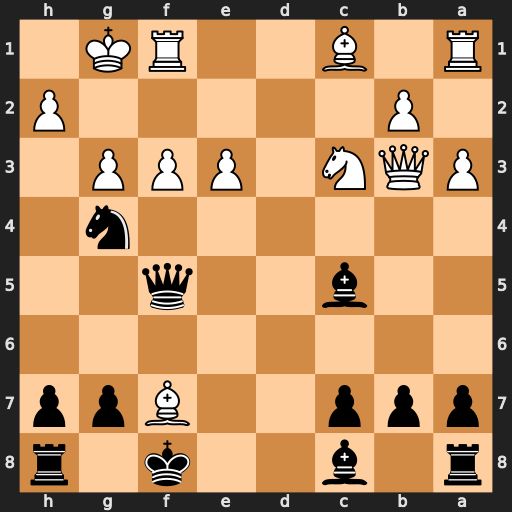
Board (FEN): r1b2k1r/ppp2Bpp/8/2b2q2/6n1/PQN1PPP1/1P5P/R1B2RK1
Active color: b
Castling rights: -
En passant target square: -
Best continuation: Nxe3 Bxe3 Bxe3+ Kg2 Qxf7